Field crop: tomato
Growth stage: 1
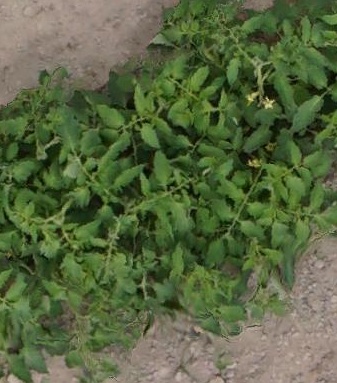
Species: tomato